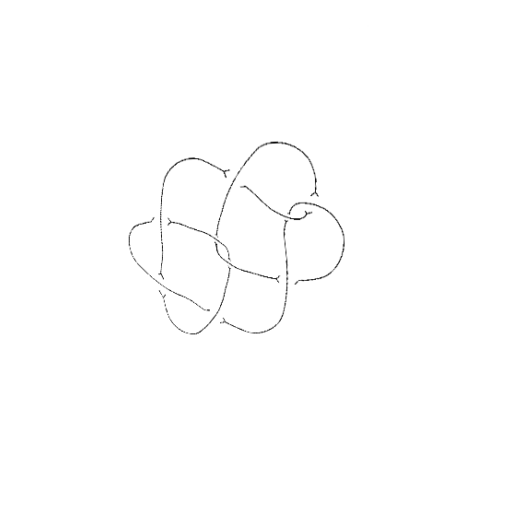
Crossing number: 9